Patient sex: M
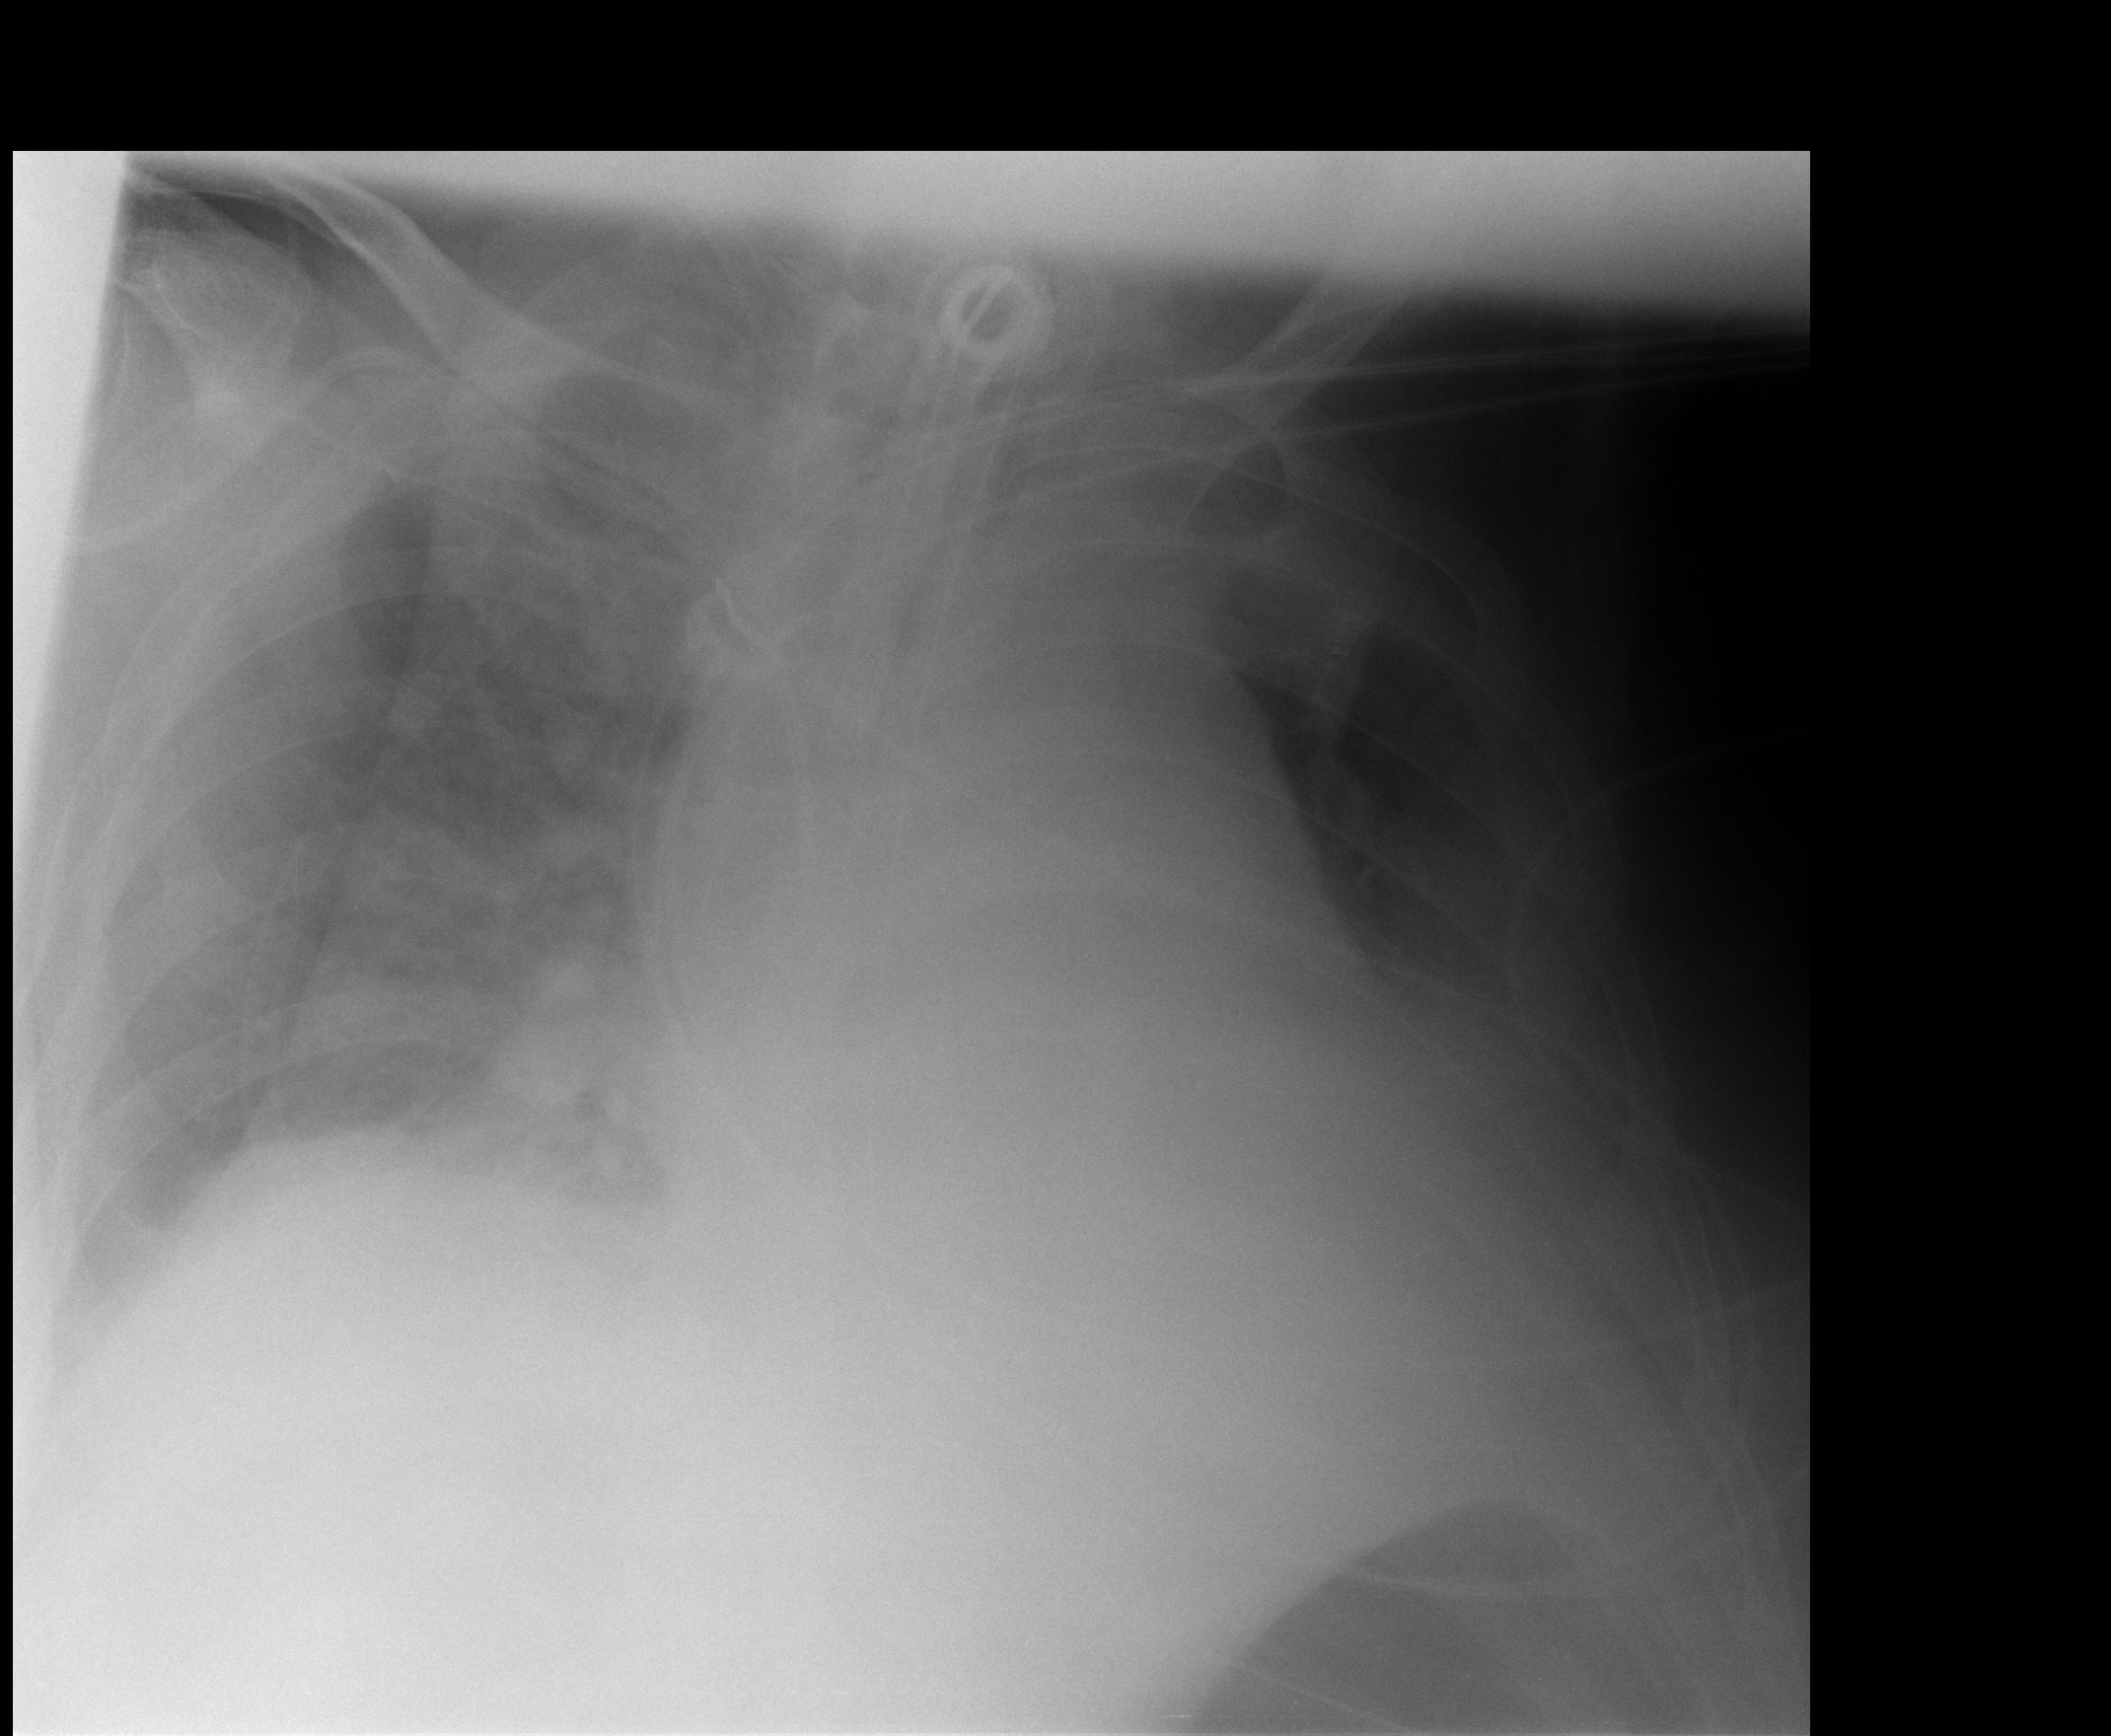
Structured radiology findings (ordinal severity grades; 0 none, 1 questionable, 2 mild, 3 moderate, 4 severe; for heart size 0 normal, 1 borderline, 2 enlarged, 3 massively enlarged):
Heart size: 0
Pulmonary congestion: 0
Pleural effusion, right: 2
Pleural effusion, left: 3
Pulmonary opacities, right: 0
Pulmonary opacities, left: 0
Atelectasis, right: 2
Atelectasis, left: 2